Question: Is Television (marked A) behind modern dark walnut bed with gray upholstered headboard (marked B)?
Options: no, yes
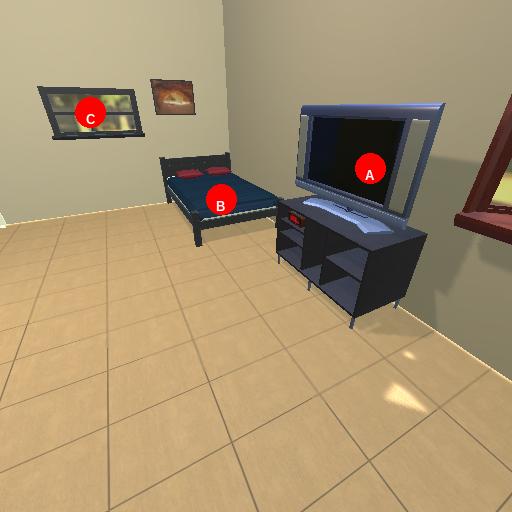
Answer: no